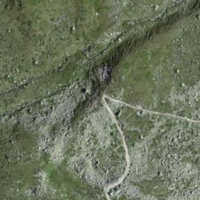
EUNIS habitat code: 26
Species observed at this site:
Cryptogramma crispa